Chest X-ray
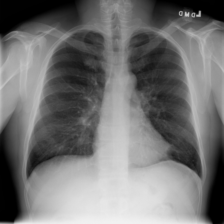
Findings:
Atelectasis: negative
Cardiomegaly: negative
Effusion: negative
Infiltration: negative
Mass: negative
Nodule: negative
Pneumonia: negative
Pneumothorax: negative
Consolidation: negative
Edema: negative
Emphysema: negative
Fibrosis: negative
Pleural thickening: negative
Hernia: negative